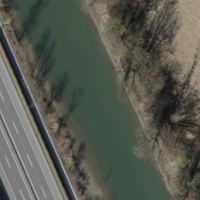
EUNIS habitat code: 57
Species observed at this site:
Pimpinella major